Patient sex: M
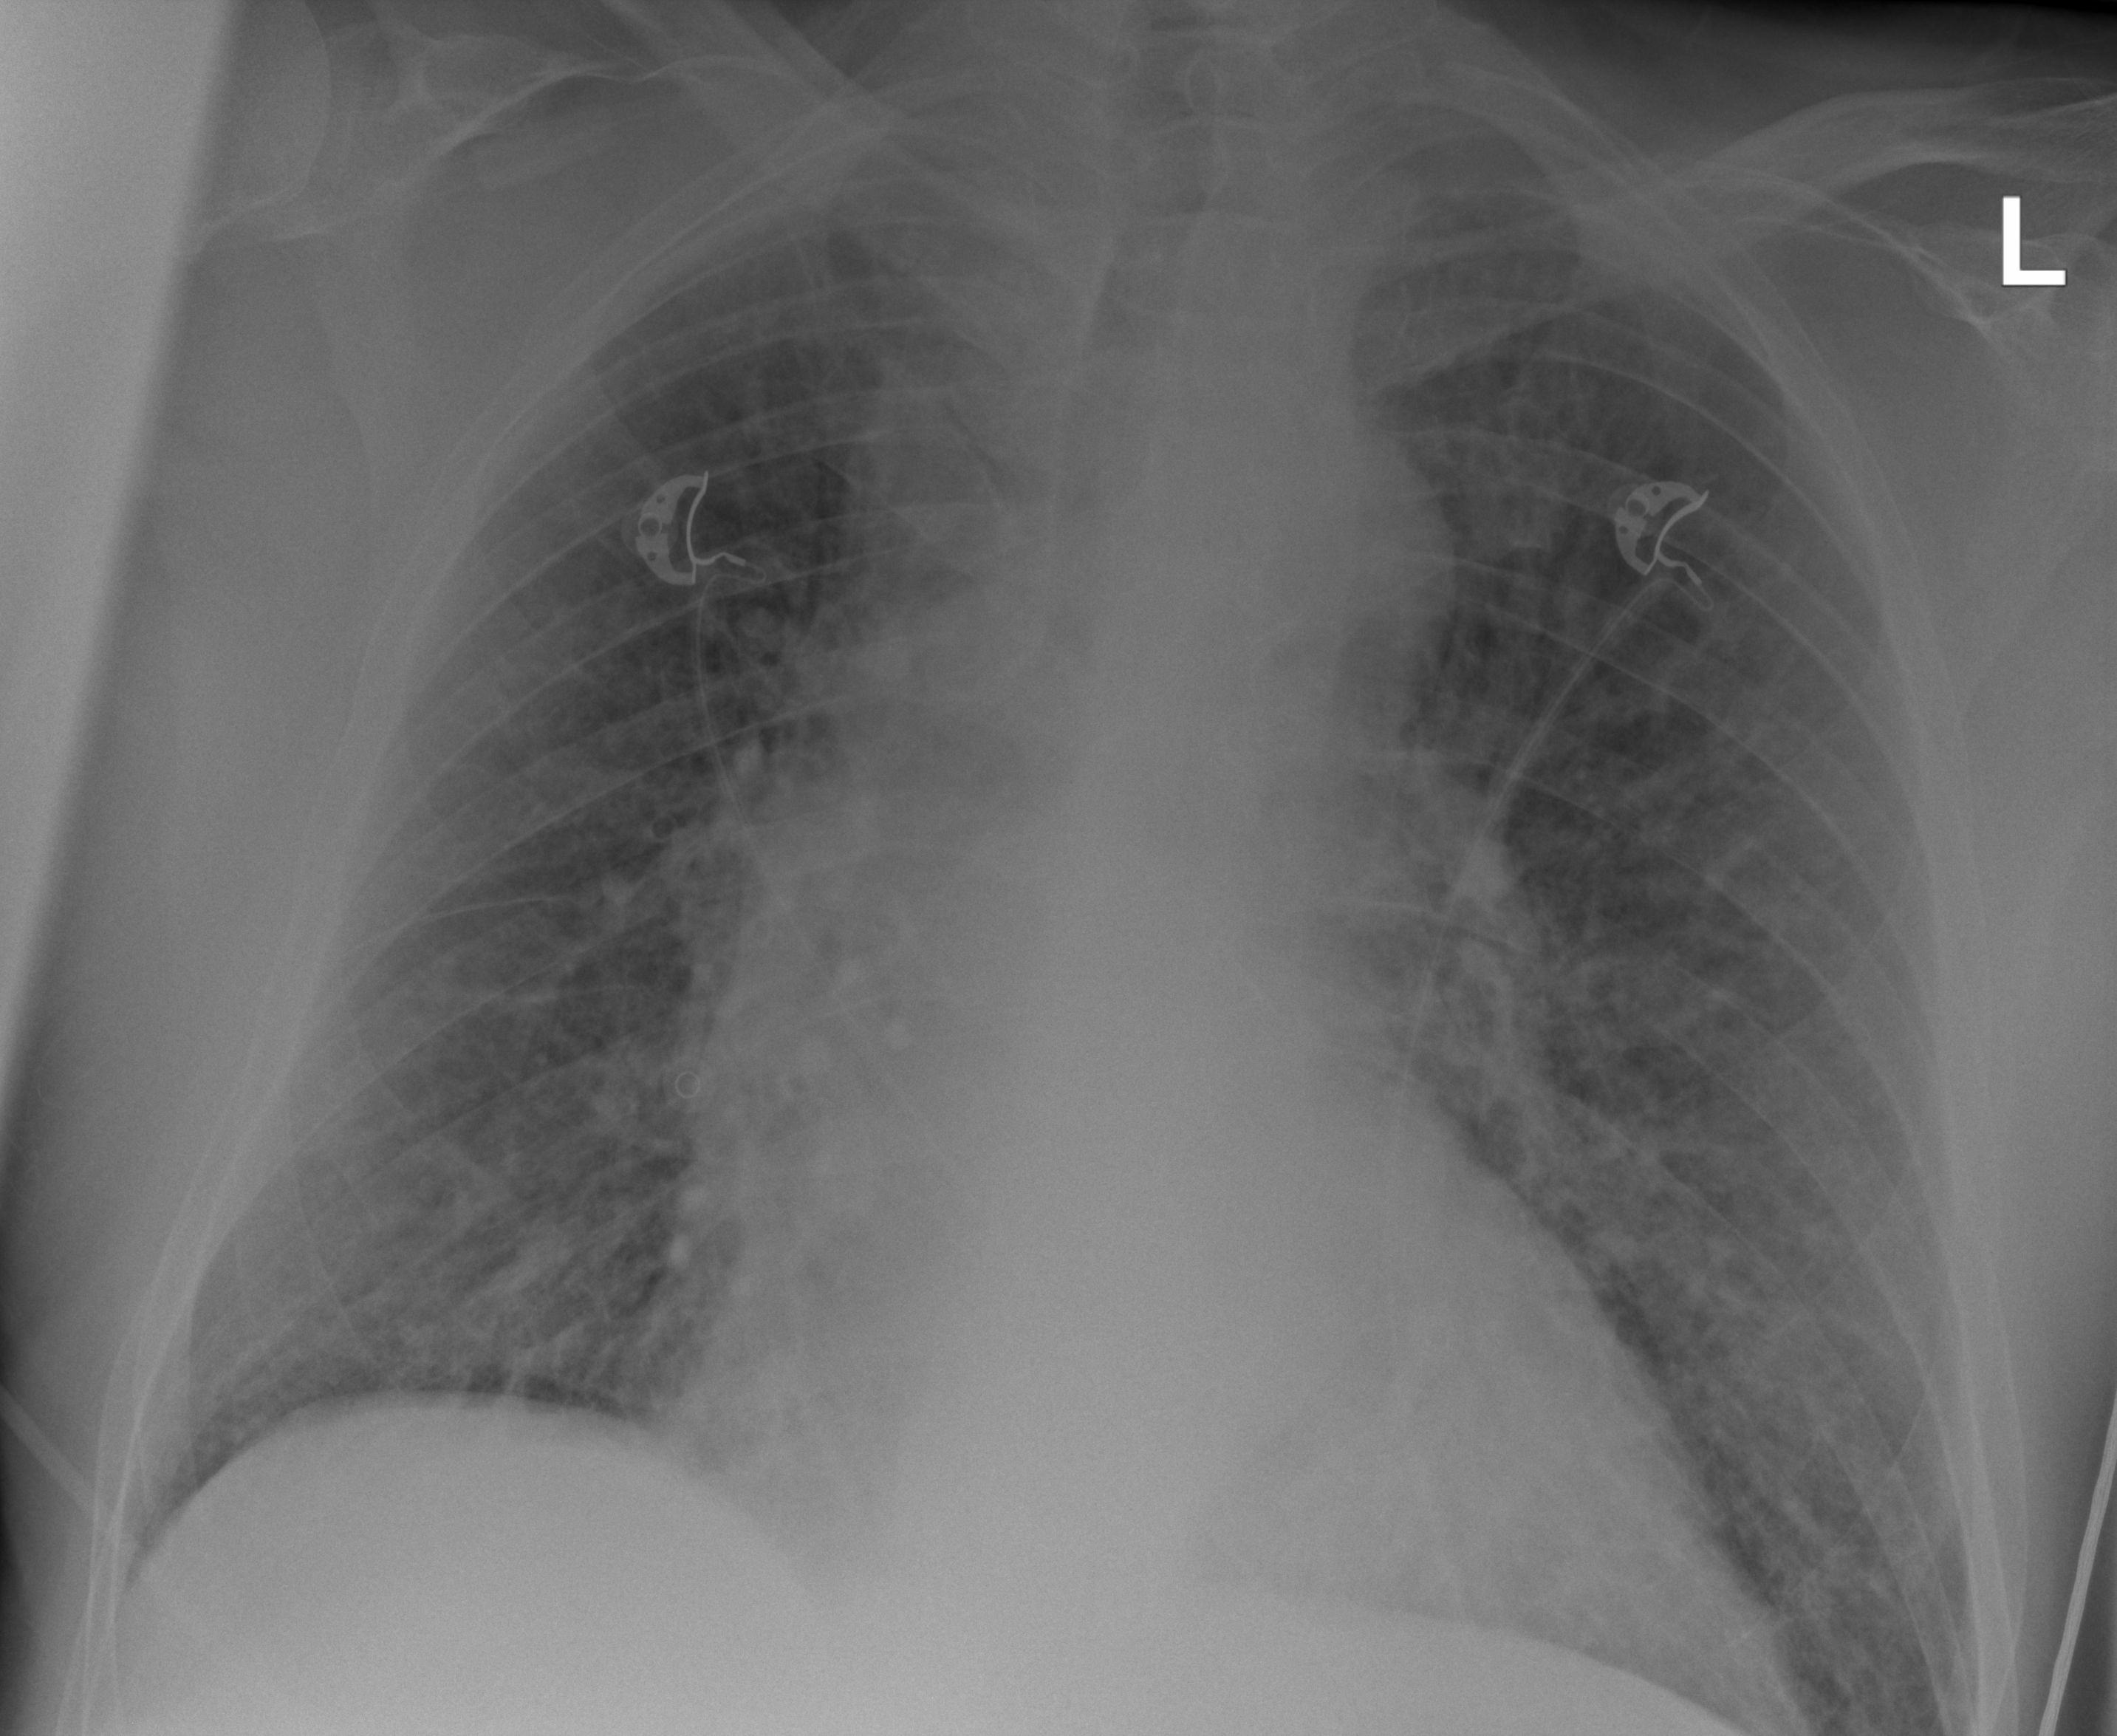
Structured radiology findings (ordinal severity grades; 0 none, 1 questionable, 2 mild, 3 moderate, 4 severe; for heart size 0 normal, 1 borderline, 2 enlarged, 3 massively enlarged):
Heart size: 1
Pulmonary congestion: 2
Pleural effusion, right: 0
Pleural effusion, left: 0
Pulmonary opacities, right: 2
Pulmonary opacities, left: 2
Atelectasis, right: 2
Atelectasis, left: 2